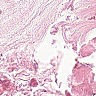
Metastatic tissue present: no